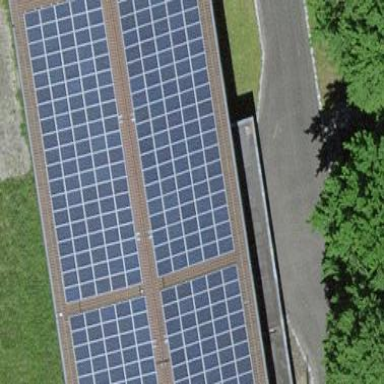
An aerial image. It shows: Solar power generator using photovoltaic panels.